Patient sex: M
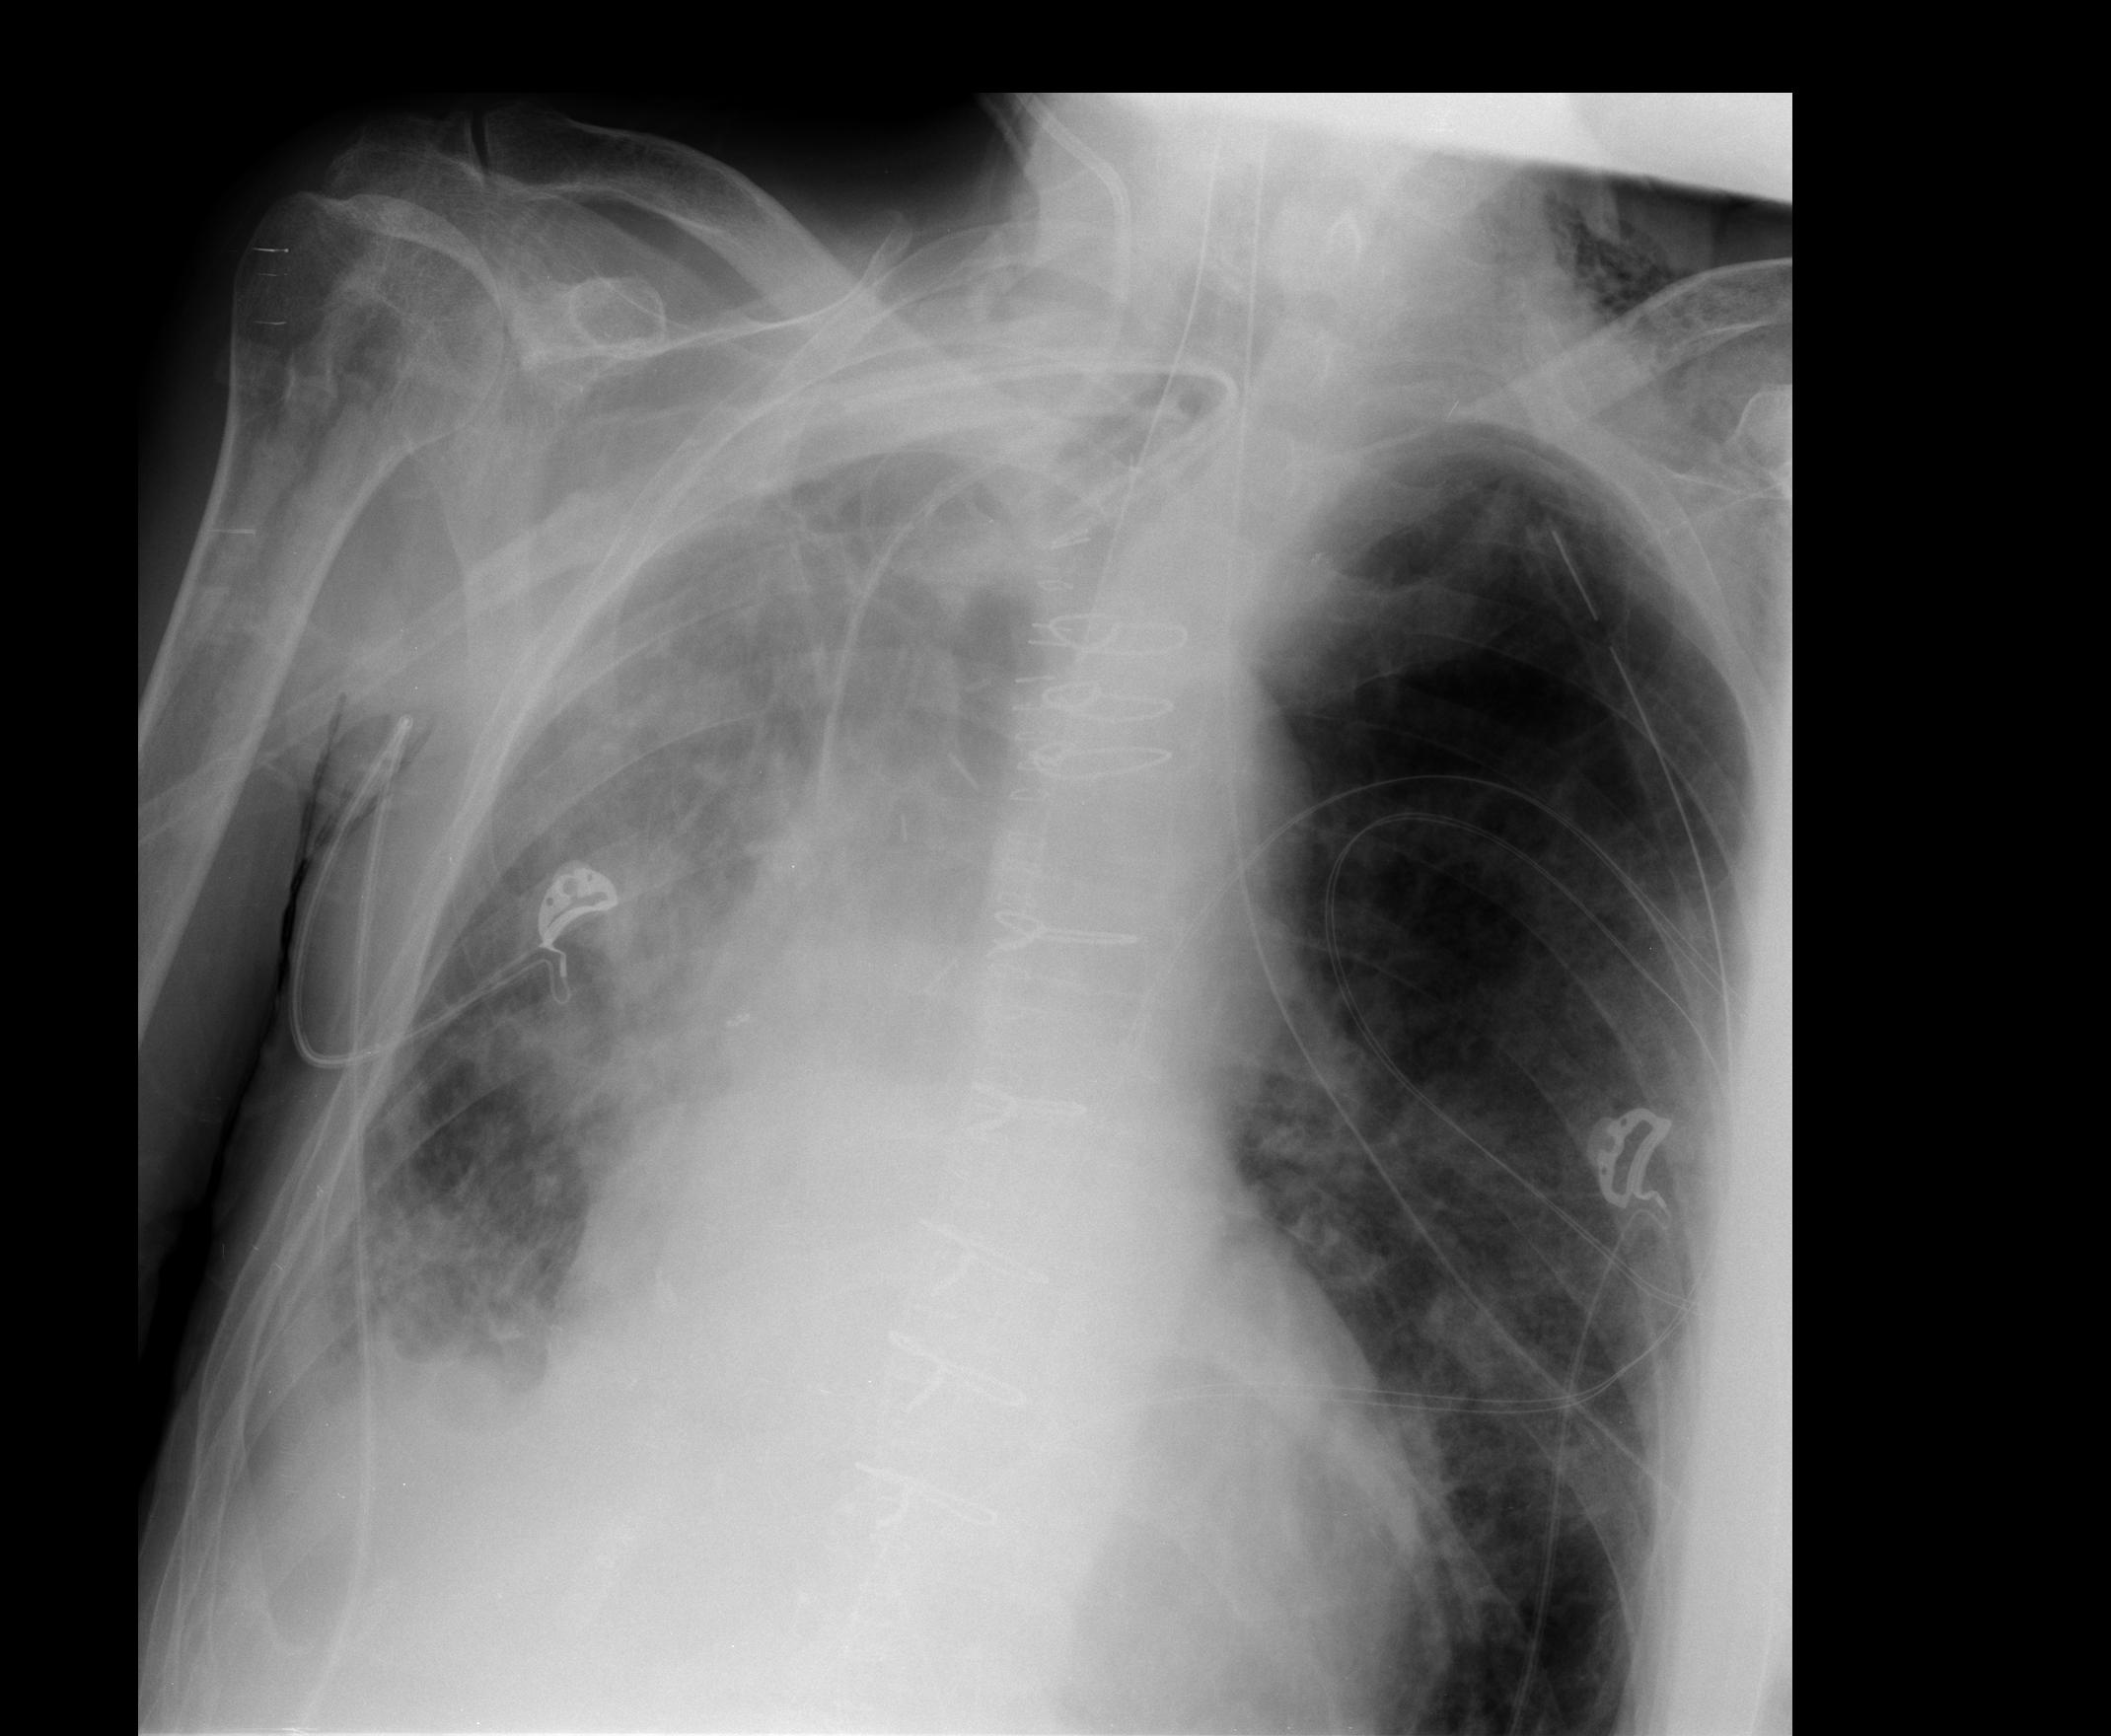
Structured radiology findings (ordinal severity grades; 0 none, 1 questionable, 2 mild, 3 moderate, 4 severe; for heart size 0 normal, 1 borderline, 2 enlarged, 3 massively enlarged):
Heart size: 2
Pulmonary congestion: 2
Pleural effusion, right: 3
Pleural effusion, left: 0
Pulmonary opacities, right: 3
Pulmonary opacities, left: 2
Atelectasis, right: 3
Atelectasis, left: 2